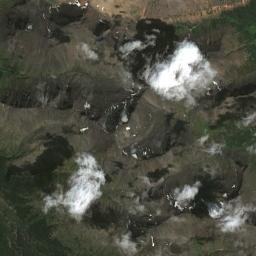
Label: cloud